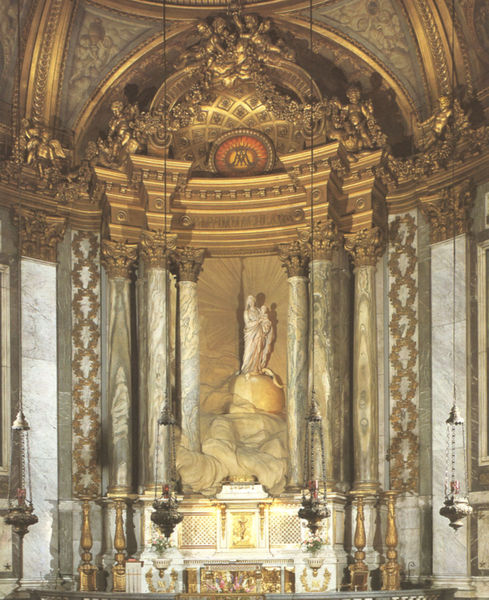
Titel: Marienkapelle
Künstler: Jean-Nicolas Servandoni
Standort: Paris, St. Sulpice (EU - F - Ile-de-France)
Schlagwörter: wolken, bunt, lampen, marmor, schmuck, säulen, kirche, figur, gold, kind, mutter, engel, ranken, skulptur, statue, kuppel, ornamente, kerzen, foto, nische, gewölbe, dom, strahlen, altar, hochaltar, kapitelle, erdkugel, kirchenschiff, christus, jesus, altarraum, baldachin, putten, maria, madonna, verzierungen, mamor, jesuskind, maria mit kind, hängelampen, strahlenkranz, stuk, autel, leichter, cœur